Question: I have a website written in c#, ASP.NET. I want to load pages in right div, according to links in left menu dynamically. But I don't know where to start, which control etc..
Help me please..

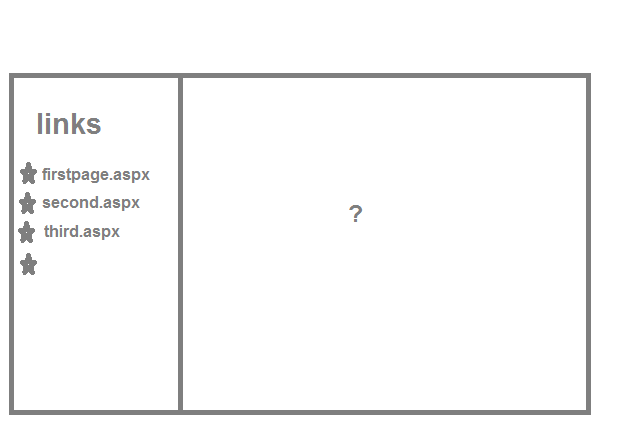
Answer: use the iframe tag on the right hand side to contain the dynamically loaded page and then just specificy that iframe's name property in the target property for the links on the right hand side.
'''
<table>
<tr>
<td>
<a href='www.reddit.com/r/jquery' target='contentFrame'>first Link</a> <br/>
<a href='www.reddit.com/r/javascript' target='contentFrame'>Second Link</a>
</td>
<td>
<iframe name='contentFrame' />
</td>
</tr>
</table>
'''